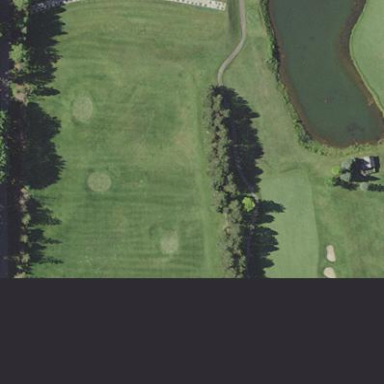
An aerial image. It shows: Grassy area used as driving range for golf.